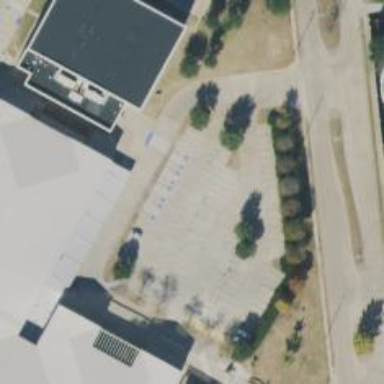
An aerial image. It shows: Parking space is available.